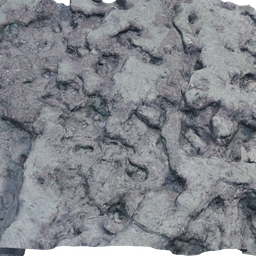
Label: nature